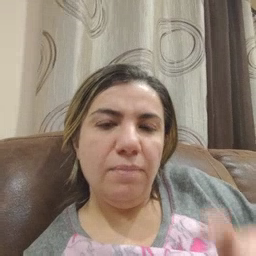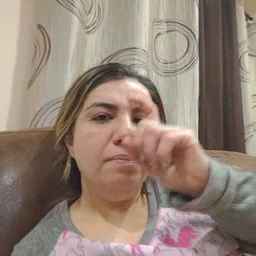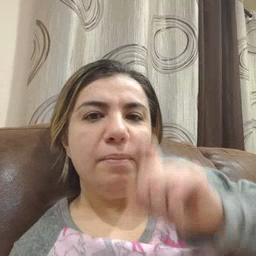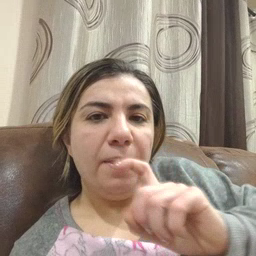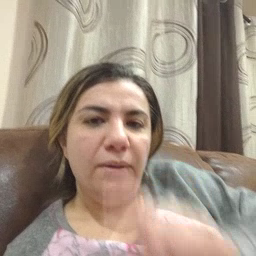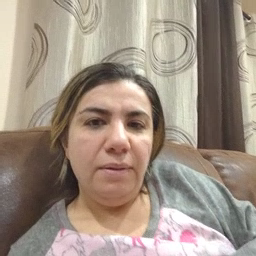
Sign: doll